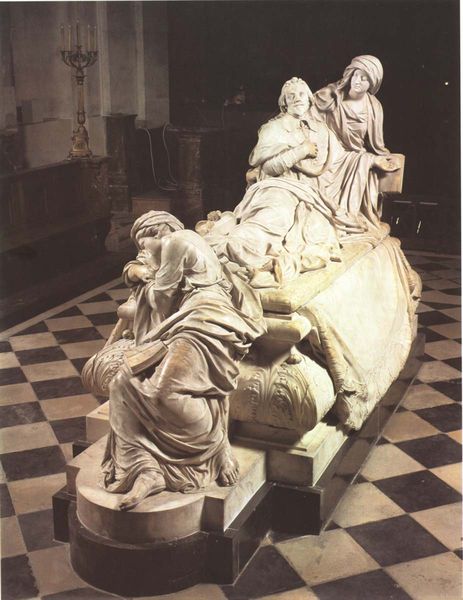
Titel: Grabmal für Kardinal Richelieu
Künstler: Francois Girardon
Standort: Paris, Chapelle de la Sorbonne (EU - F - Ile-de-France)
Schlagwörter: mann, weiß, menschen, frankreich, frau, marmor, paris, tuch, schachbrett, bart, kragen, tod, trauer, kirche, boden, gewand, gold, england, skulptur, statue, relief, lesen, leuchter, liegend, buch, fliese, mosaik, sarg, statuen, christus, grab, leid, kirchenraum, maria, lesende, kandelaber, grabmal, sarkophag, epitaph, statur, liegefigur, fußkuss, gibs, chrisus, 1600, 1550, marmoir